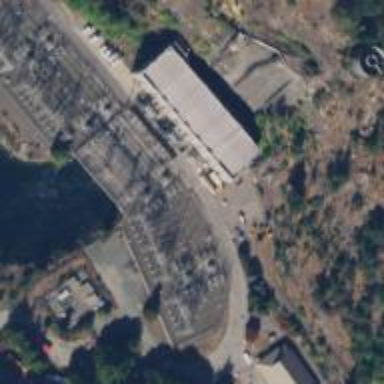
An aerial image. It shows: Switch for power supply.